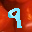
Label: 9